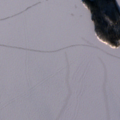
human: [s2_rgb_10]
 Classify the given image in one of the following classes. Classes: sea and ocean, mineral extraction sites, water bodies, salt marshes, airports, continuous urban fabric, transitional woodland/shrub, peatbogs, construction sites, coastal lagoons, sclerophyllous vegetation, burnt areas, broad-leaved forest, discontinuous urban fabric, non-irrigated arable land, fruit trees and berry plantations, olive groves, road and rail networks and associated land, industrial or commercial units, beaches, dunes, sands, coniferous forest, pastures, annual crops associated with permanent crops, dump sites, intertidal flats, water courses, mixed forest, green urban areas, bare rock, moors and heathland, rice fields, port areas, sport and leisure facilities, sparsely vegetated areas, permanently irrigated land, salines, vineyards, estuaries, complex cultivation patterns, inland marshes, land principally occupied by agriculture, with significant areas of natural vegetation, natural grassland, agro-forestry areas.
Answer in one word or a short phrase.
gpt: coniferous forest, water bodies